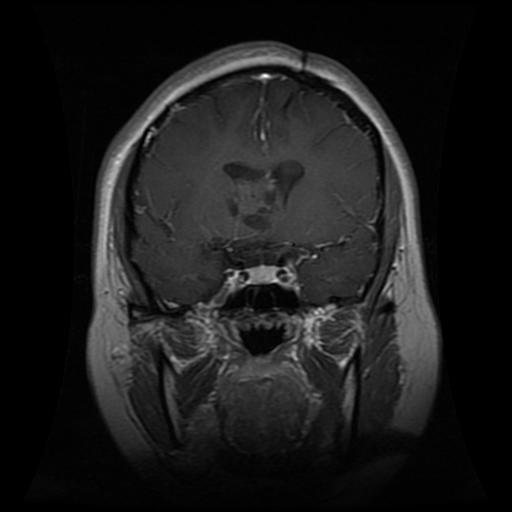
Label: glioma